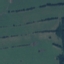
Land use / land cover: Pasture